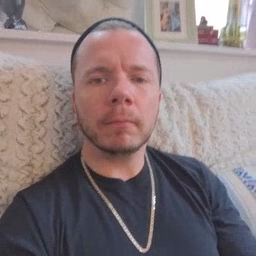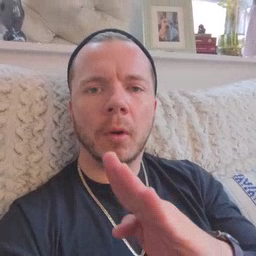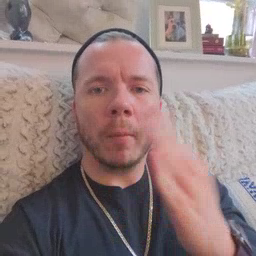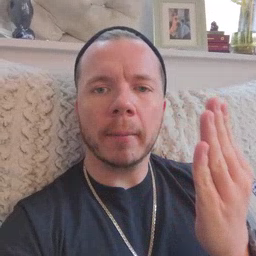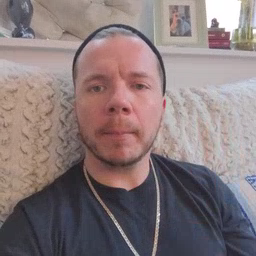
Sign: open